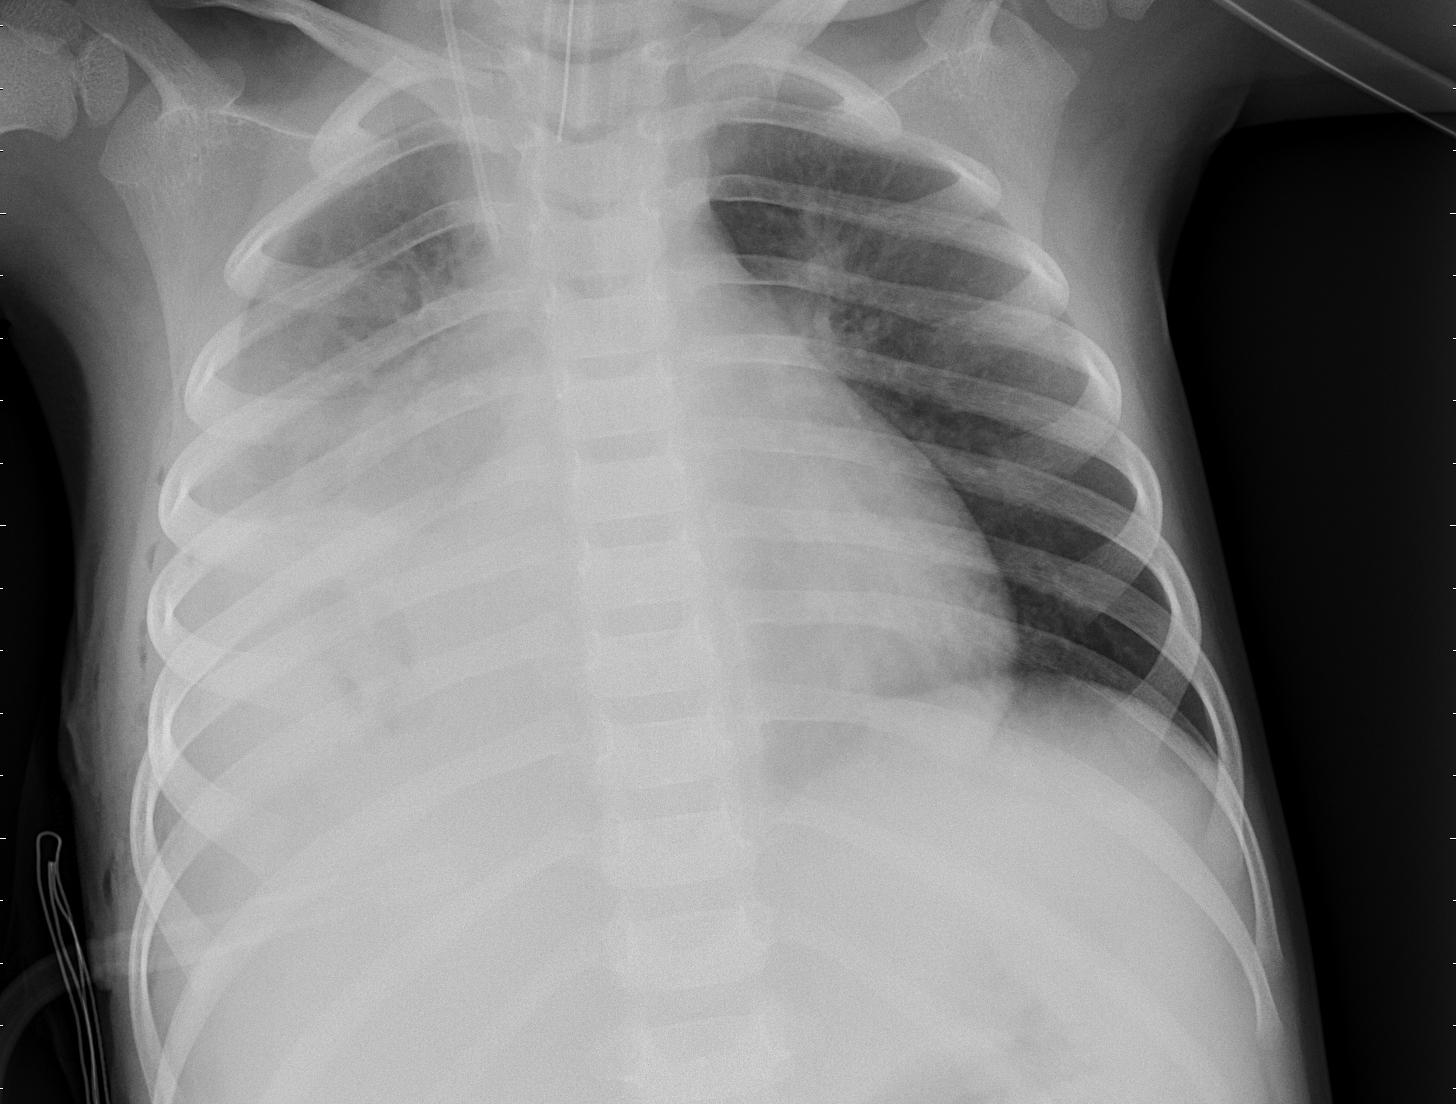
Diagnosis: PNEUMONIA